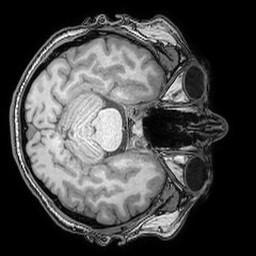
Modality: T1w
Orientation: axial
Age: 35
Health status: ill
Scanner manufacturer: philips
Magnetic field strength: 3 T
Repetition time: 0.007 s
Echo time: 0.0035 s